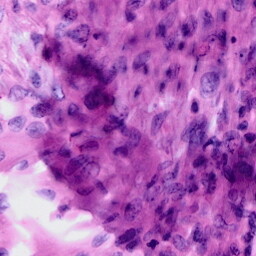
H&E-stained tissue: Cervix